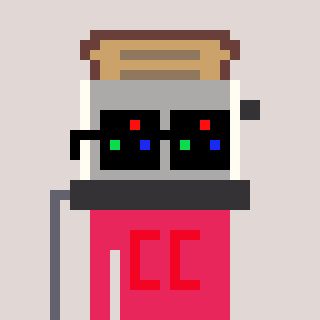
a pixel art character with square black sunglasses, a toaster-shaped head and a redpinkish-colored body on a warm background